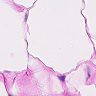
Metastatic tissue present: no